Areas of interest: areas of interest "Central Lake Park"
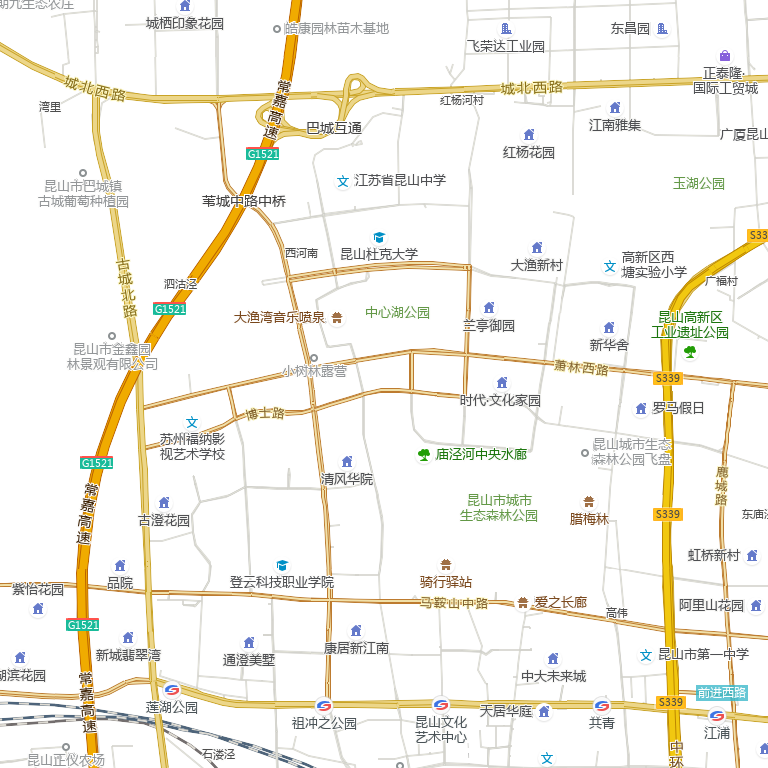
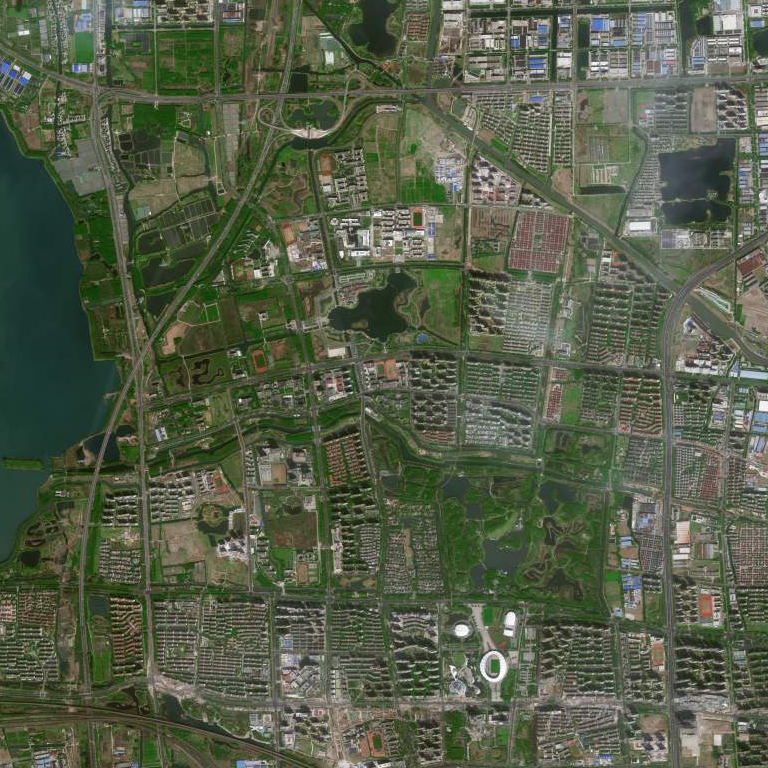